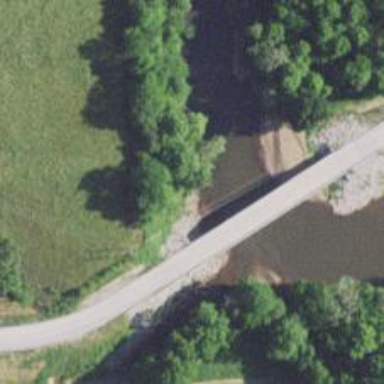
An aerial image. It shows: Low water crossing bridge on residential road.